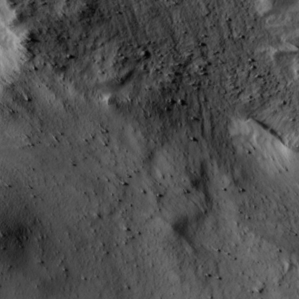
Label: non_frost